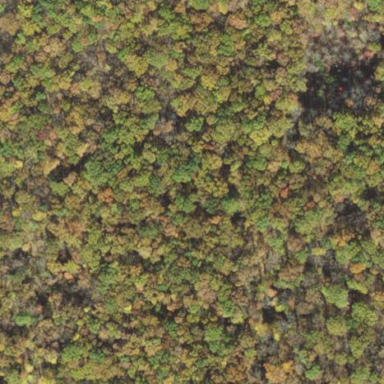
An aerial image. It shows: Existing Preserved Open Space in woodland area.